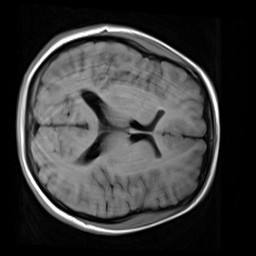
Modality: T1w
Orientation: axial
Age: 22
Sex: female
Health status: healthy
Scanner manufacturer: siemens
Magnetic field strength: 3 T
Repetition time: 4.1 s
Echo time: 0.0085 s